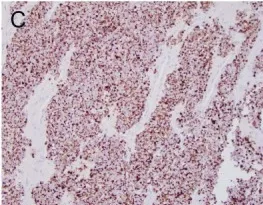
Histological and immunophenotypical features of the clival mass. (C) Cytokeratin CAM 5.2 stain positive.
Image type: pathology (immunostaining)